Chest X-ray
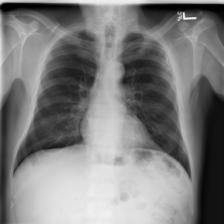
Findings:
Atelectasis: negative
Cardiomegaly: negative
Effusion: negative
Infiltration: negative
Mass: negative
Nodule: negative
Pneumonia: negative
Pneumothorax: negative
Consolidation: negative
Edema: negative
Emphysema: negative
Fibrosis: negative
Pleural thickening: negative
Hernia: negative